Question: Standard R output looks like this
'''
> 3
[1] 3
'''
To remove the prefix <URL> you can use
'''
> cat(3)
3
'''
Is there a way to remove this globally? Or do you have to wrap 'cat()' around everything?
Edit: It was asked why one would want this, something like if you wanted to structure a report like the below. The '[1]' is just not needed and means nothing to none R users (aka, the audience).

Additional Info: In knitr you can use \Sexpr{} or 'r ...' to evaluate something in line, and in that scenario it doesn't print the '[1]'. For example if you had:
'''
There are 'r sum(mtcars$cyl==6)' cars with 6 cylinders.
'''
You would get:
As your output, not:
'[1]'
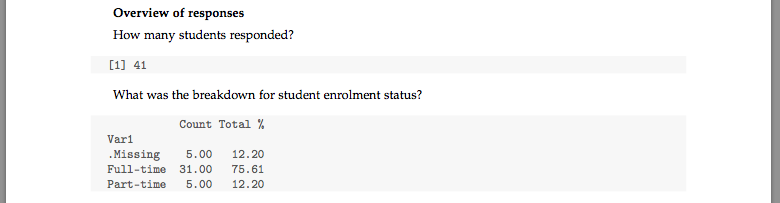
Answer: Nothing is impossible. Take a look at what can be done with <URL>.
Have fun!
<URL>
'''
# A Prefix nulling hook.
# Make sure to keep the default for normal processing.
default_output_hook <- knitr::knit_hooks$get("output")
# Output hooks handle normal R console output.
knitr::knit_hooks$set( output = function(x, options) {
comment <- knitr::opts_current$get("comment")
if( is.na(comment) ) comment <- ""
can_null <- grepl( paste0( comment, "\s*\[\d?\]" ),
x, perl = TRUE)
do_null <- isTRUE( knitr::opts_current$get("null_prefix") )
if( can_null && do_null ) {
# By default R print output aligns at the right brace.
align_index <- regexpr( "\]", x )[1] - 1
# Two cases: start or newline
re <- paste0( "^.{", align_index, "}\]")
rep <- comment
x <- gsub( re, rep, x )
re <- paste0( "\
.{", align_index, "}\]")
rep <- paste0( "
", comment )
x <- gsub( re, rep, x )
}
default_output_hook( x, options )
})
knitr::opts_template$set("kill_prefix"=list(comment=NA, null_prefix=TRUE))
'''
Normal:
'''
'''{r}
print( 1:50 )
'''
'''
'''
## [1] 1 2 3 4 5 6 7 8 9 10 11 12 13 14 15 16 17 18 19 20 21 22 23
## [24] 24 25 26 27 28 29 30 31 32 33 34 35 36 37 38 39 40 41 42 43 44 45 46
## [47] 47 48 49 50
'''
Null prefix
'''
'''{r, null_prefix=TRUE}
print( 1:50 )
'''
'''
'''
## 1 2 3 4 5 6 7 8 9 10 11 12 13 14 15 16 17 18 19 20 21 22 23
## 24 25 26 27 28 29 30 31 32 33 34 35 36 37 38 39 40 41 42 43 44 45 46
## 47 48 49 50
'''
Set as default (and remove comment string):
'''
'''{r}
knitr::opts_chunk$set(opts.label="kill_prefix")
'''
'''{r}
print( 1:50 )
'''
'''
'''
1 2 3 4 5 6 7 8 9 10 11 12 13 14 15 16 17 18 19 20 21 22 23
24 25 26 27 28 29 30 31 32 33 34 35 36 37 38 39 40 41 42 43 44 45 46
47 48 49 50
'''
Ensure we aren't killing strings with [:digit:] patterns.
'''
'''{r}
print( paste0( paste0("[", 1:50), "]" ),quote = FALSE)
'''
'''
'''
[1] [2] [3] [4] [5] [6] [7] [8] [9] [10] [11] [12] [13] [14]
[15] [16] [17] [18] [19] [20] [21] [22] [23] [24] [25] [26] [27] [28]
[29] [30] [31] [32] [33] [34] [35] [36] [37] [38] [39] [40] [41] [42]
[43] [44] [45] [46] [47] [48] [49] [50]
'''